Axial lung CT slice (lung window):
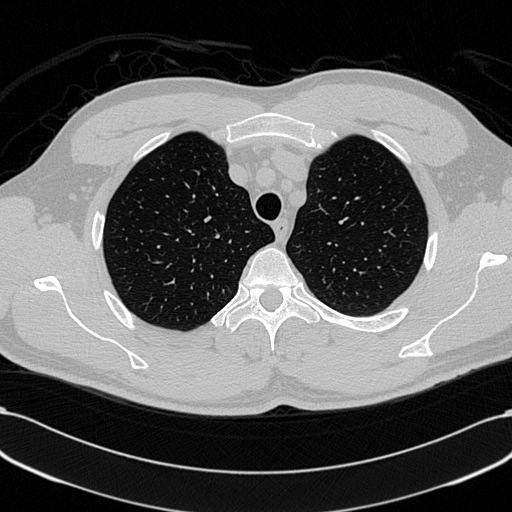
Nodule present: no